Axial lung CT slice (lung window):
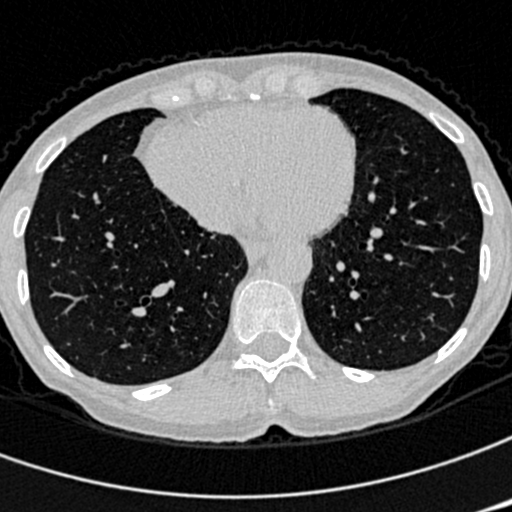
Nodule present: no